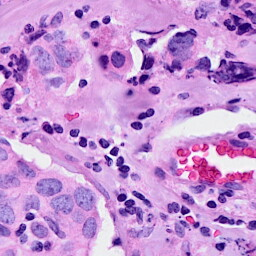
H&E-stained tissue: Breast